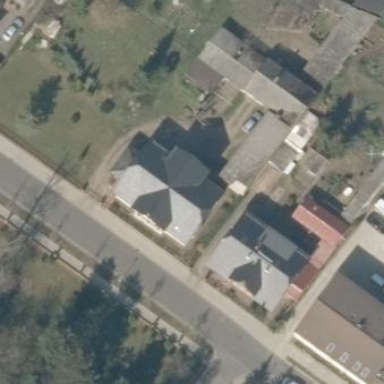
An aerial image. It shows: Residential building.